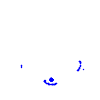
Particle: pion